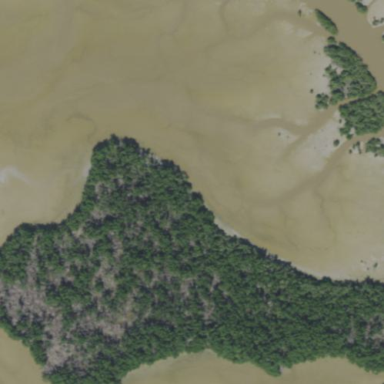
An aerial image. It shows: Mangrove wetland with plant community known as Mangrove Swamp.